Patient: sex F, age 58
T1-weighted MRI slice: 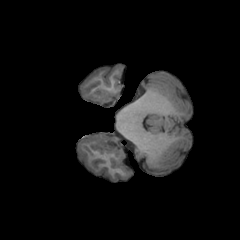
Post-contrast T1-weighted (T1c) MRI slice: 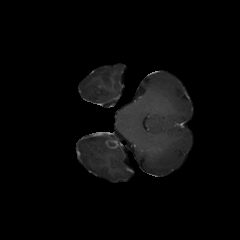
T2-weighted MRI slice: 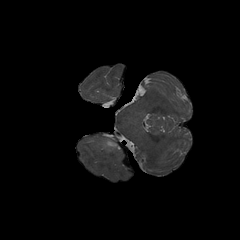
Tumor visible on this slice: yes
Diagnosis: Glioblastoma, IDH-wildtype
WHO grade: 4